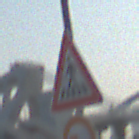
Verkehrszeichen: FussgaengerueberwegRechts
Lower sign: UeberholverbotKraftfahrzeuge
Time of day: SunriseSunset
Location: Outdoor (Urban)
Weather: Clear
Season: NotSpecified
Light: Natural